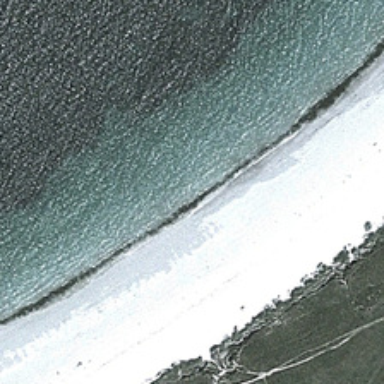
White beach is between green ocean and green trees .